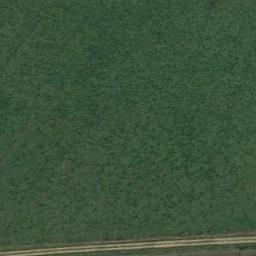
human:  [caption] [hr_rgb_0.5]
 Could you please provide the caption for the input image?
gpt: There are several roads in the grass .

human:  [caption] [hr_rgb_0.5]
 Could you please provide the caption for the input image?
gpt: This meadow has evenly distributed dense grasses and a road goes through the meadow .

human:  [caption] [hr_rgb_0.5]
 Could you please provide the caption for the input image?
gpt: A large lush green meadow covered with green grass .

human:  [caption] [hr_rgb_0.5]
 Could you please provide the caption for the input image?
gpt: The grass is flanked by lush woods .

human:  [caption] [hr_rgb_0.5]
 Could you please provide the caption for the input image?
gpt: A dense and smooth green meadow beside a yellow path .